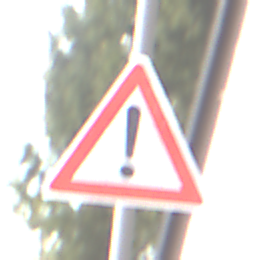
Verkehrszeichen: Gefahrenstelle
Umgebung: Roofed, Urban
Tageszeit: MorningAfternoon
Wetter: PartlyCloudy
Licht: Natural
Jahreszeit: NotSpecified
Kontrast: MediumContrast